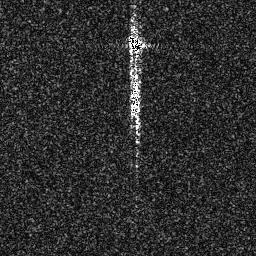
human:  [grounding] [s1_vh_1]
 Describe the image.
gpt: In the satellite image, there is  <ref>1 medium ship </ref> <box>[[48, 12, 57, 21, 0]]</box> located at top.